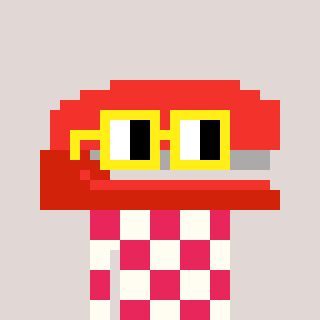
a pixel art character with square yellow glasses, a stapler-shaped head and a grayscale-colored body on a warm background